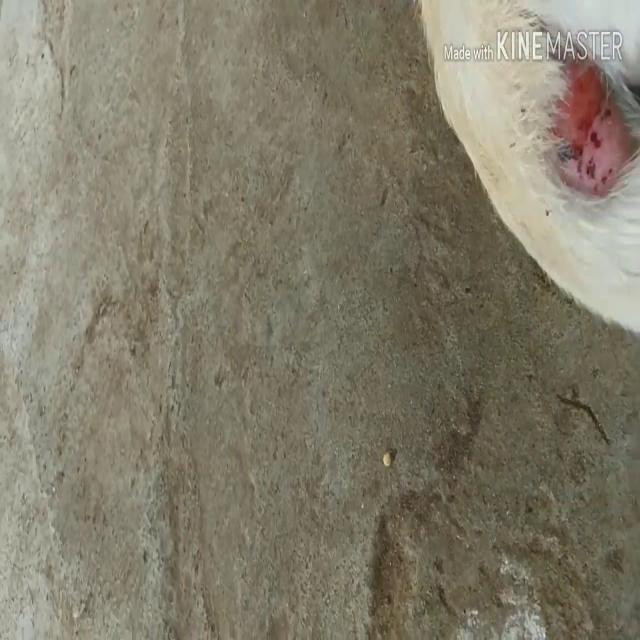
Canine dermatitis — inflammation of the skin presenting with erythema, pruritus, papules, and excoriation. May be allergic, contact, or atopic in origin.